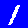
Digit: 1